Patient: sex F, age 61
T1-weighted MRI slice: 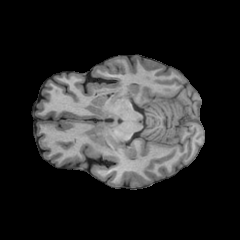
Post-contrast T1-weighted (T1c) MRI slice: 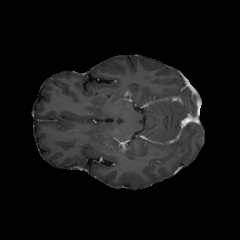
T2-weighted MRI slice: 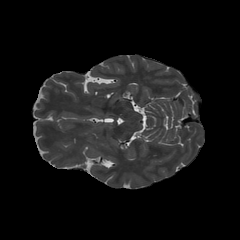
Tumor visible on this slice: no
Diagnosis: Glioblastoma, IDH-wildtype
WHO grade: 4